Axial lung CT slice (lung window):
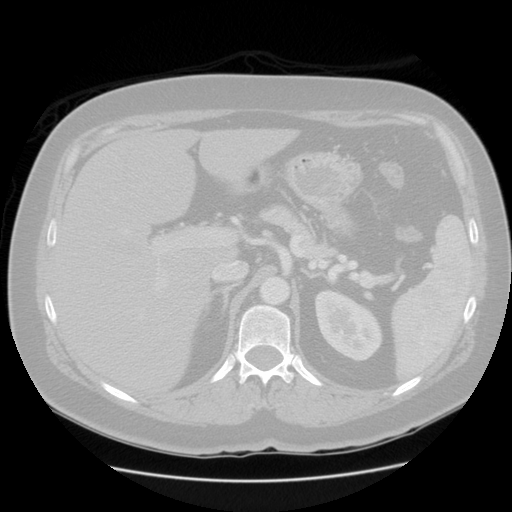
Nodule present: no